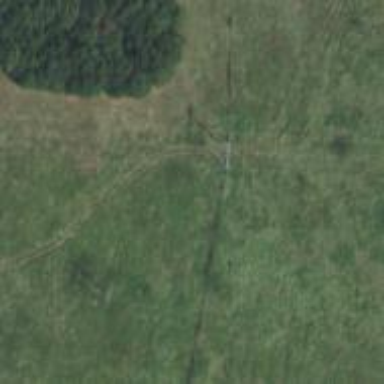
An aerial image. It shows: Power pole.